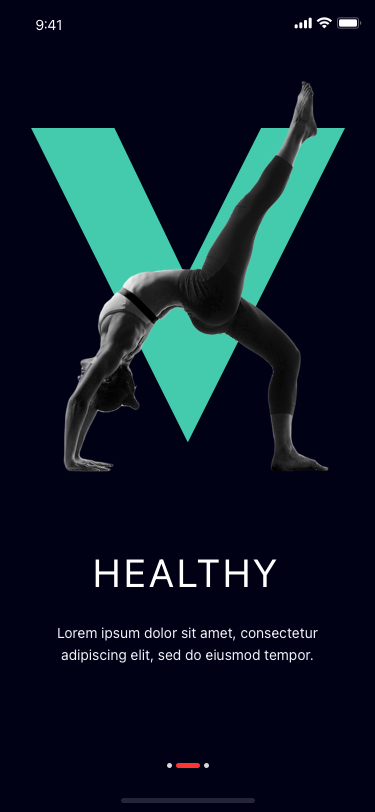
Text in this UI design:
HEALTHY
Lorem ipsum dolor sit amet, consectetur adipiscing elit, sed do eiusmod tempor.